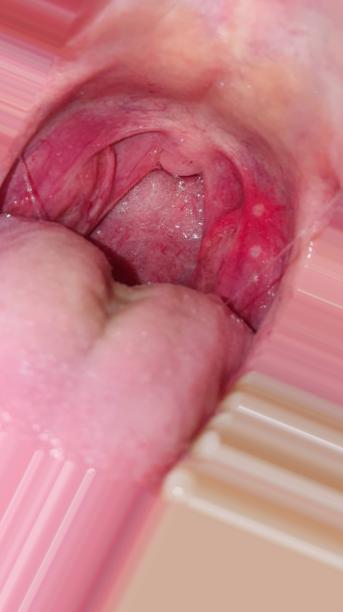
Condition: Mouth Ulcer